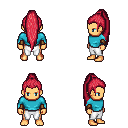
a pixel art fantasy rpg character, male body template, human, tanned skin, teal long-sleeve shirt, white pants, ruby red extra-long topknot hairstyle, cloth bracers, four views (front, back, left, right), 2x2 character sprite sheet, small pixel art, hard edges, no anti-aliasing